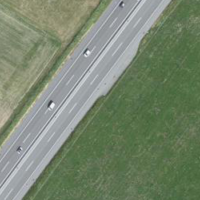
EUNIS habitat code: 57
Species observed at this site:
Milvus milvus
Corvus frugilegus